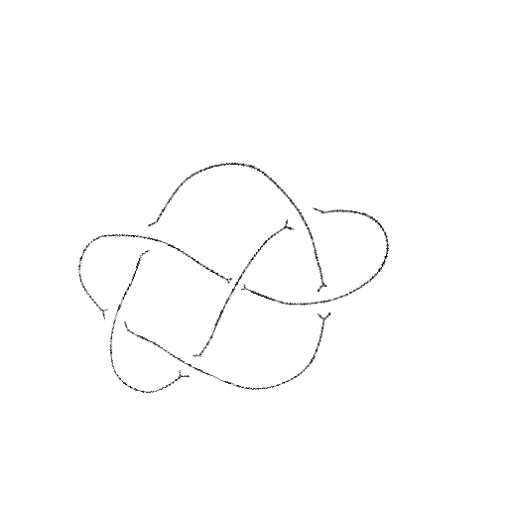
Crossing number: 6